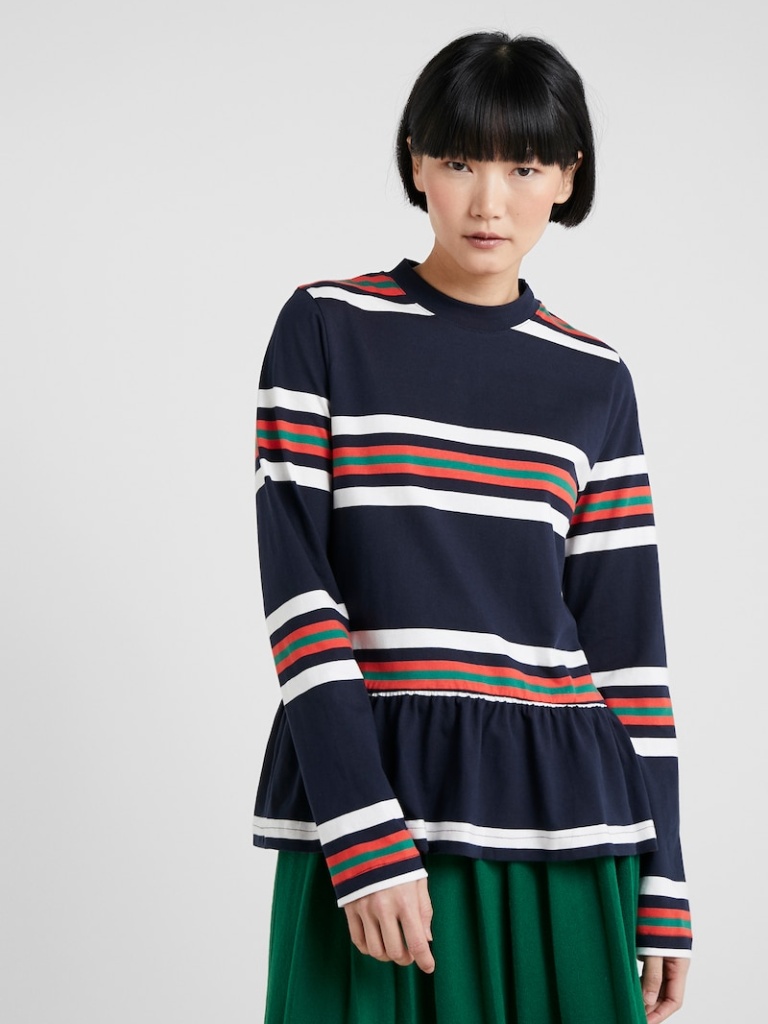
cotton relaxed a long-sleeved with the sleeves down hip length Untucked crew sweater